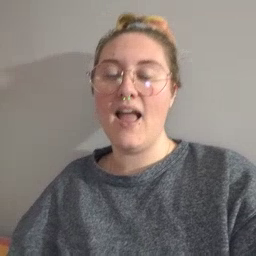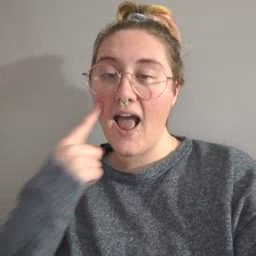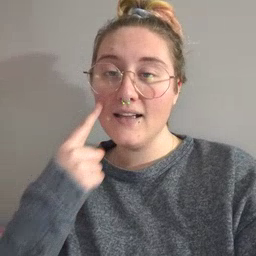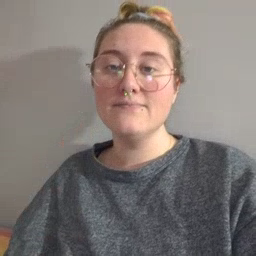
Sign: eye